Question: How to make 'ipdb' prompt colored?
It's difficult to navigate between prints:

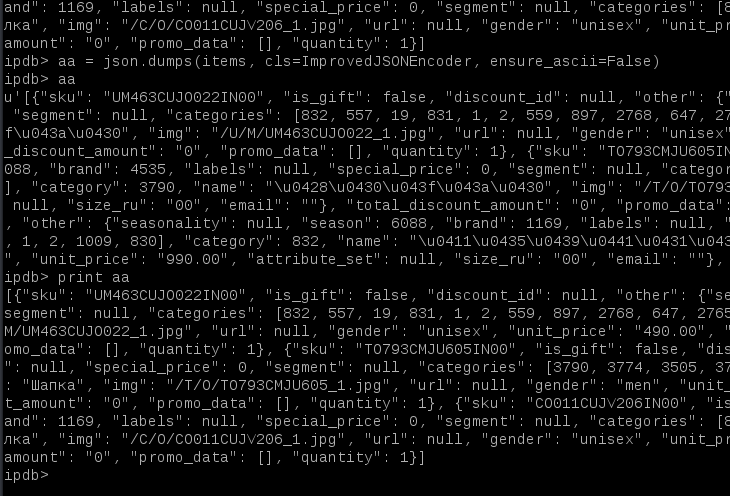
Answer: There doesn't appear to be an official way to support this, but it can be easily done by editing the source file in your installation. Go to your site packages directory and
'''
grep -r "ipdb>" *
'''
You'll see something like this:
'''
ipython-2.1.0-py27_2/lib/python2.7/site-packages/IPython/core/debugger.py:42:prompt = 'ipdb> '
'''
, then replace the line with what you'd like the prompt to be, including standard color codes. This will make the prompt green, for example:
'''
prompt = 'ipdb> '
'''
There are many places where you can look up more codes for more customization, e.g. <URL>.
Of course, you will have to repeat these steps with any iPython update.